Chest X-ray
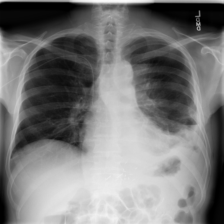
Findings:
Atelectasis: negative
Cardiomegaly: negative
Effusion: negative
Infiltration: negative
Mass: negative
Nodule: negative
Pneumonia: negative
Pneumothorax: negative
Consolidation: negative
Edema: negative
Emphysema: negative
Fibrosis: negative
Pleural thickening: negative
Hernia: negative